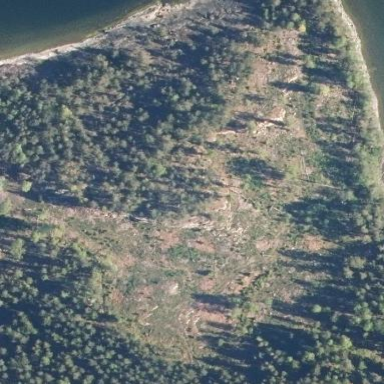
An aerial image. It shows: Clearcut man-made area surrounded by scrub vegetation.